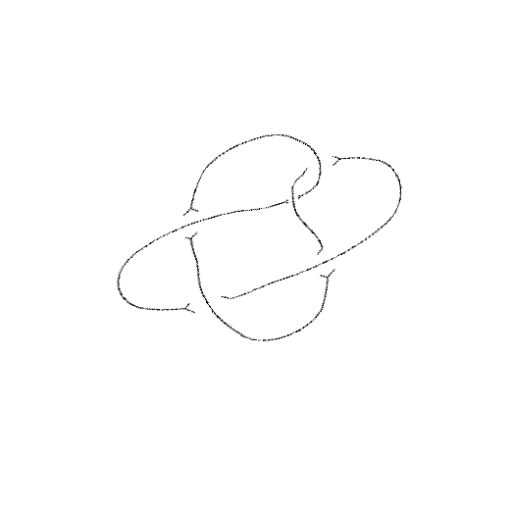
Crossing number: 5